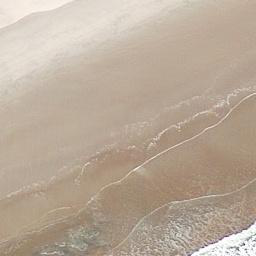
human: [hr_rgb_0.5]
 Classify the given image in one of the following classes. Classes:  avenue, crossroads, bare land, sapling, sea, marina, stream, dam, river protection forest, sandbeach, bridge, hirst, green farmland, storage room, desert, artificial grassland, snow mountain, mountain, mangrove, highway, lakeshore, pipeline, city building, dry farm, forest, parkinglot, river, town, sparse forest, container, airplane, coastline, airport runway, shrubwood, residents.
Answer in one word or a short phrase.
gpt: sandbeach